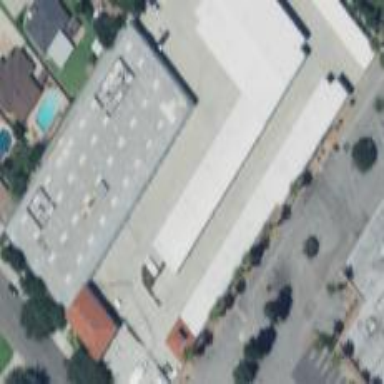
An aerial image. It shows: Warehouse building used for warehousing.